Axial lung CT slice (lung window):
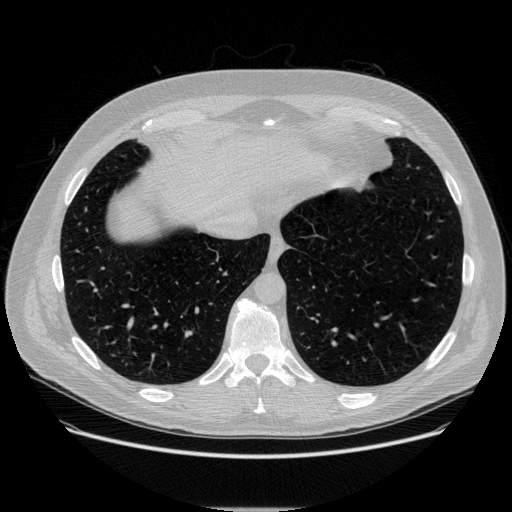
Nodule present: no